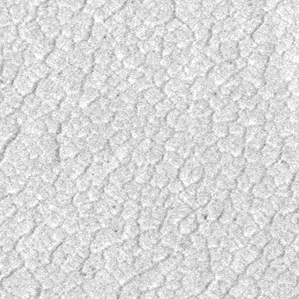
Label: frost